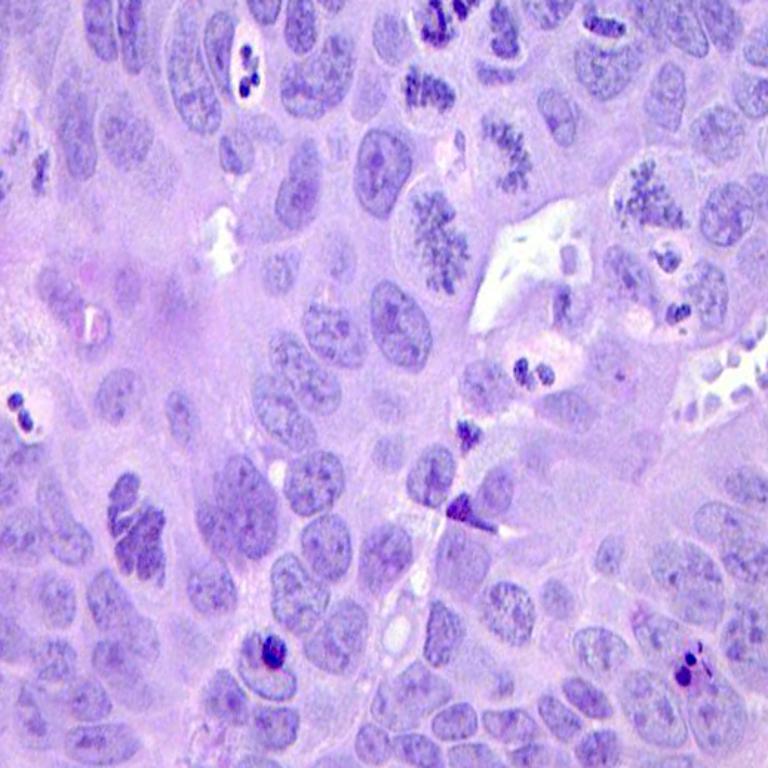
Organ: colon
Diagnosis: adenocarcinomas